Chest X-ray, PA view. Patient: 50 years old, sex F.
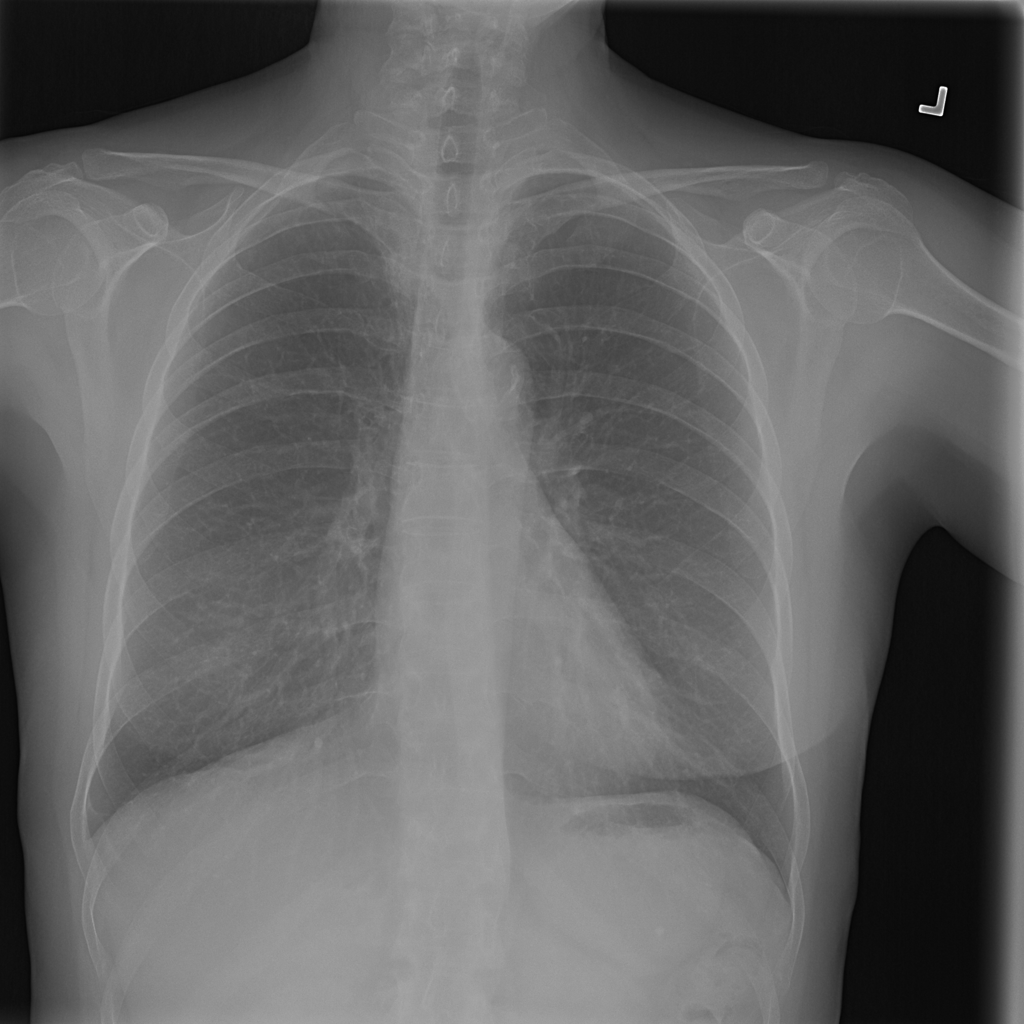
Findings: Infiltration